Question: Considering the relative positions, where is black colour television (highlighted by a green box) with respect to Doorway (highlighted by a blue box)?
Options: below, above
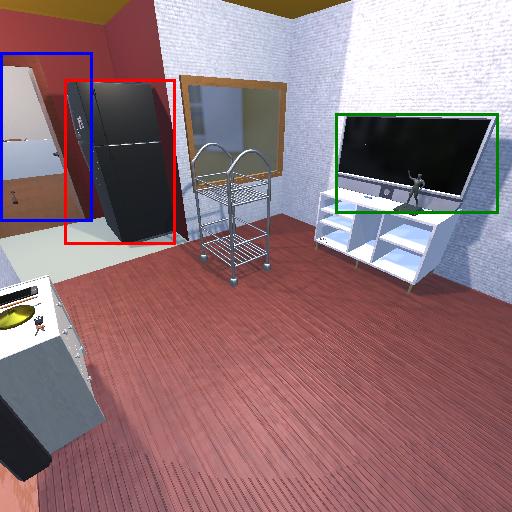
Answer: below